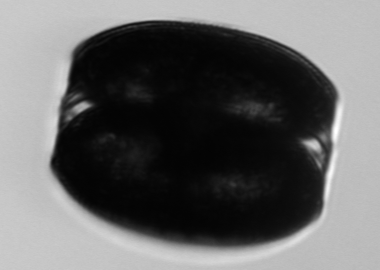
Label: Coscinodiscus